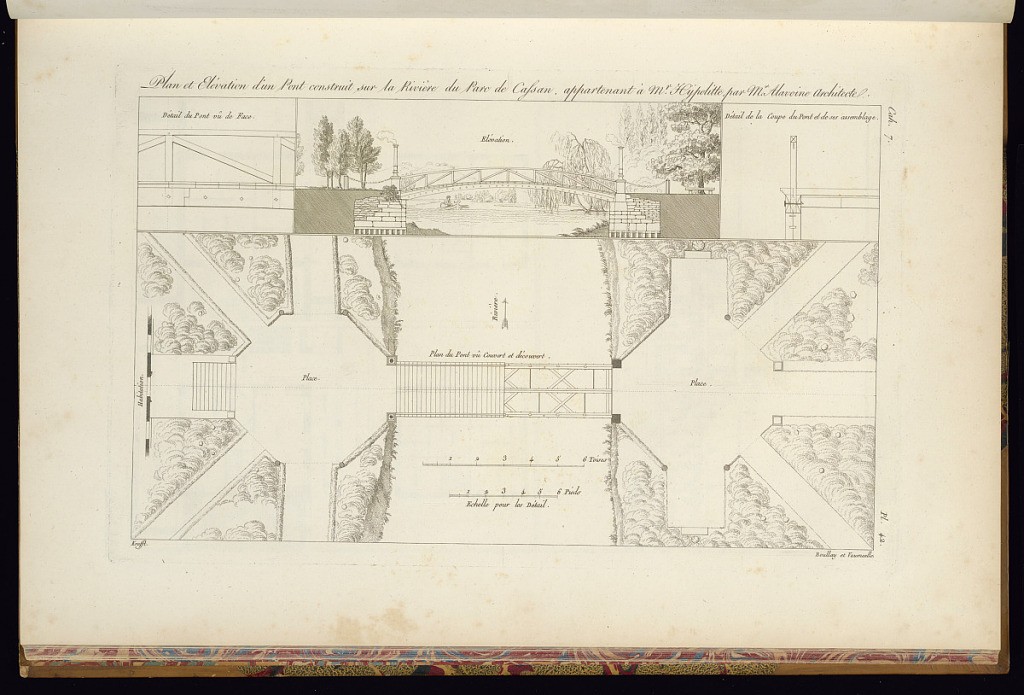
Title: Plan et Elévation d’un Pont construit sur la Rivière du Parc de Cassan appartenant à Mr. Hypolitte par Mr. Alavoine Architecte
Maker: Jean-Charles Krafft, French, 1764 - 1833
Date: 1812
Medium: Etching and engraving on paper
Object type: Print
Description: An architectural print illustrating a plan, elevation and details for a bridge built over a river in a parkland. The plate is titled, numbered, and signed.